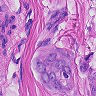
Metastatic tissue present: yes